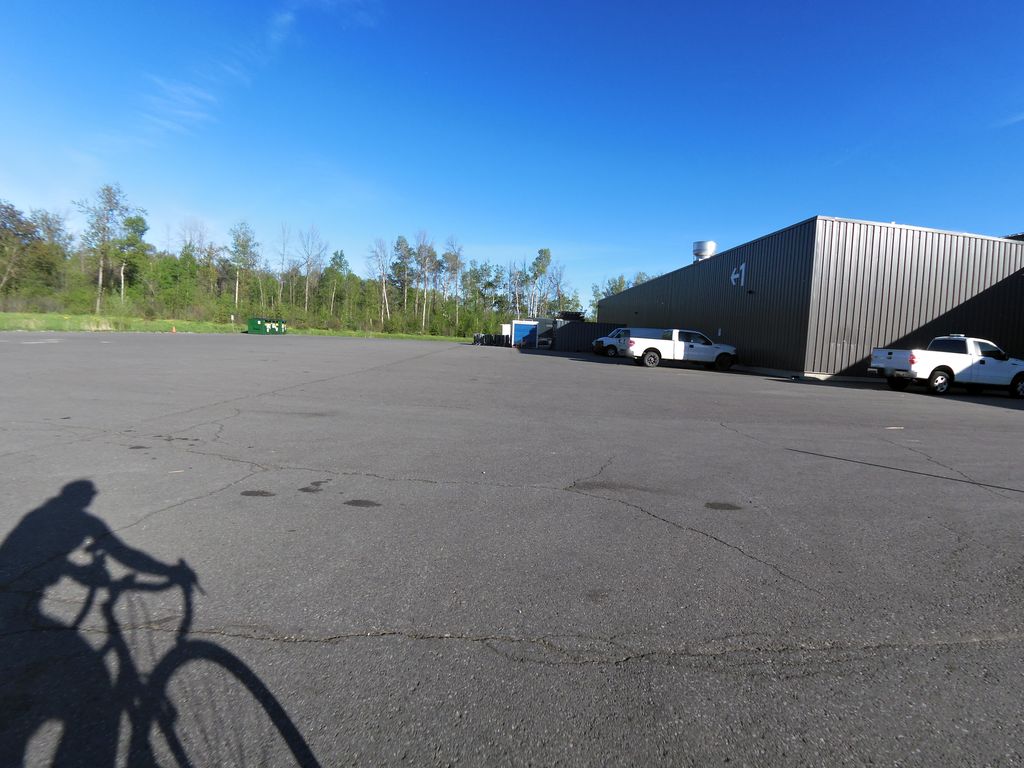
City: ottawa-gatineau